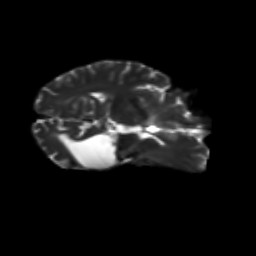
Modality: T2w
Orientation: axial
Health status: ill
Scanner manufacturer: siemens
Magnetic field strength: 3 T
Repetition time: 13.7 s
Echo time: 0.098 s